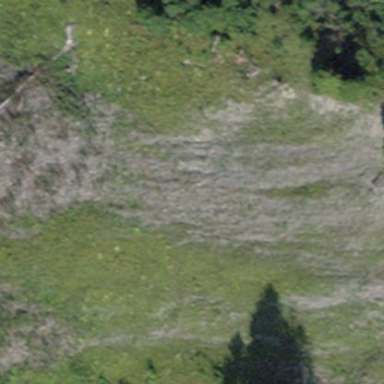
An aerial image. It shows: Natural scree.